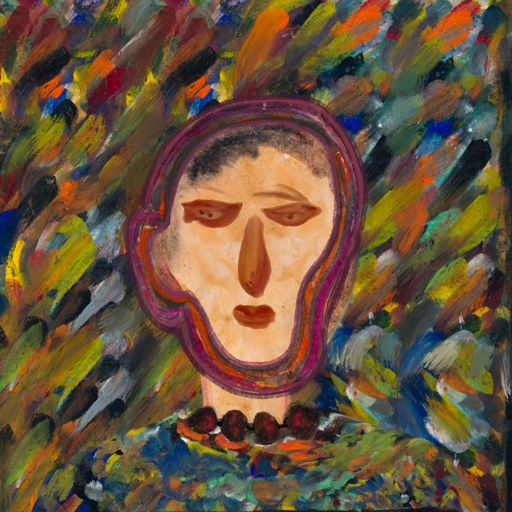
Background: An_Impression, Head And Neck Front: Childish, Face Front: Pious_Lady, Bust: An_Impression, Hair Front: Hypocrite, Head Accessory: Blank, Second Necklace: Blank, Necklace: Mosgoul, Baby: Blank